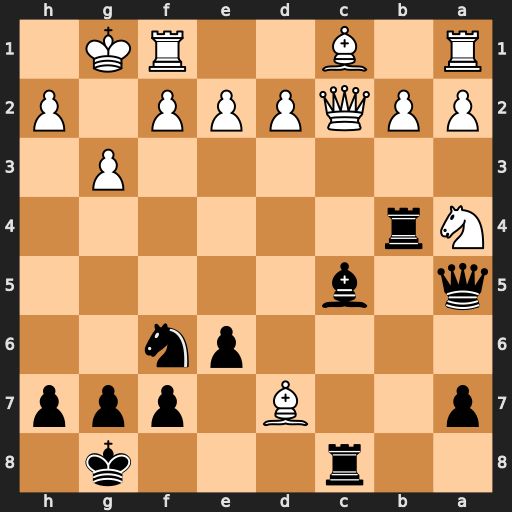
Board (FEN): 2r3k1/p2B1ppp/4pn2/q1b5/Nr6/6P1/PPQPPP1P/R1B2RK1
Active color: b
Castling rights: -
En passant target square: -
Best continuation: Bxf2+ Rxf2 Rxc2